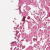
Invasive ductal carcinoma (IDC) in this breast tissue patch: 0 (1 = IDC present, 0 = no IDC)